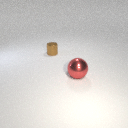
small brown metal cylinder behind large red metal sphere